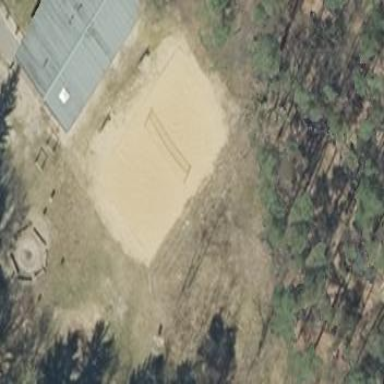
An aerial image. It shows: Sandy volleyball pitch for leisure with sports theme.